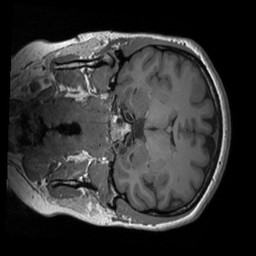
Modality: T1w
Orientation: coronal
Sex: female
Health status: ill
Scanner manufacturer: siemens
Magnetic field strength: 3 T
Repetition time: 1.66 s
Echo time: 0.00254 s